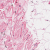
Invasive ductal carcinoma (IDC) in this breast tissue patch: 0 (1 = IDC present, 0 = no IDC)